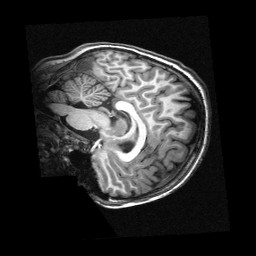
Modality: T1w
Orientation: sagittal
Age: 11
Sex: male
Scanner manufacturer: siemens
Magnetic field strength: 3 T
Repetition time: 2.3 s
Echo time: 0.00336 s